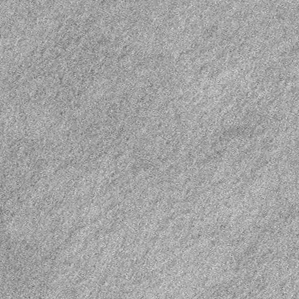
Label: frost